Question: I need to take photos in my application, this is the core codes:
tigger:
'''
mPhotoToBeUpload = new File(mImageBasePath, System.currentTimeMillis() + ".jpg");
try {
mPhotoToBeUpload.mkdirs();
mPhotoToBeUpload.createNewFile();
} catch (IOException e) {
Log.e("xx",e.getMessage());
}
Uri outputFileUri = Uri.fromFile(mPhotoToBeUpload);
Intent cameraIntent = new Intent(MediaStore.ACTION_IMAGE_CAPTURE);
cameraIntent.putExtra(MediaStore.EXTRA_OUTPUT, outputFileUri);
startActivityForResult(cameraIntent, Result_Code_Camera);
'''
Result handler:
'''
protected void onActivityResult(int requestCode, int resultCode, Intent imageReturnedIntent) {
super.onActivityResult(requestCode, resultCode, imageReturnedIntent);
if (resultCode == RESULT_OK) {
Bitmap photoTaken = BitmapFactory.decodeFile(mPhotoToBeUpload.getAbsolutePath());
mImageView.setImageBitmap(photoTaken);
} else
}
'''
However I found that these codes work in some devices but not in some others.
For example, they does not work in Nexus 4 and Nexus5.
While I saythey does not work,I mean that after I take a picture, and hit the 'OK' button, I cannot get back to the previous activity:

It have no effect when I hit the 'OK'(the icon inside the red circle).
What is the problem?
---
Upadte:
'''
private final String mImageBasePath = Environment.getExternalStorageDirectory() + File.separator + IConstant.Application_Folder + File.separator + "photos";
mPhotoToBeUpload = new File(mImageBasePath, System.currentTimeMillis() + ".jpg");
'''
Result: 'mPhotoToBeupLoad=/storage/emulated/0/myapp/photos/1395287647386.jpg'
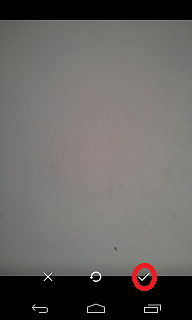
Answer: Solved by referring this question:<URL>
Instead of
'''
Uri outputFileUri = Uri.fromFile(mPhotoToBeUpload);
Intent cameraIntent = new Intent(MediaStore.ACTION_IMAGE_CAPTURE);
cameraIntent.putExtra(MediaStore.EXTRA_OUTPUT, outputFileUri);
startActivityForResult(cameraIntent, Result_Code_Camera);
'''
Use:
'''
URI mPhotoToBeUploadURI = getContentResolver().insert(MediaStore.Images.Media.EXTERNAL_CONTENT_URI, new ContentValues());
Intent cameraIntent = new Intent(MediaStore.ACTION_IMAGE_CAPTURE);
cameraIntent.putExtra(MediaStore.EXTRA_OUTPUT, mPhotoToBeUploadURI);
'''